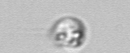
Label: Amoeba